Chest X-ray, AP view. Patient: 66 years old, sex M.
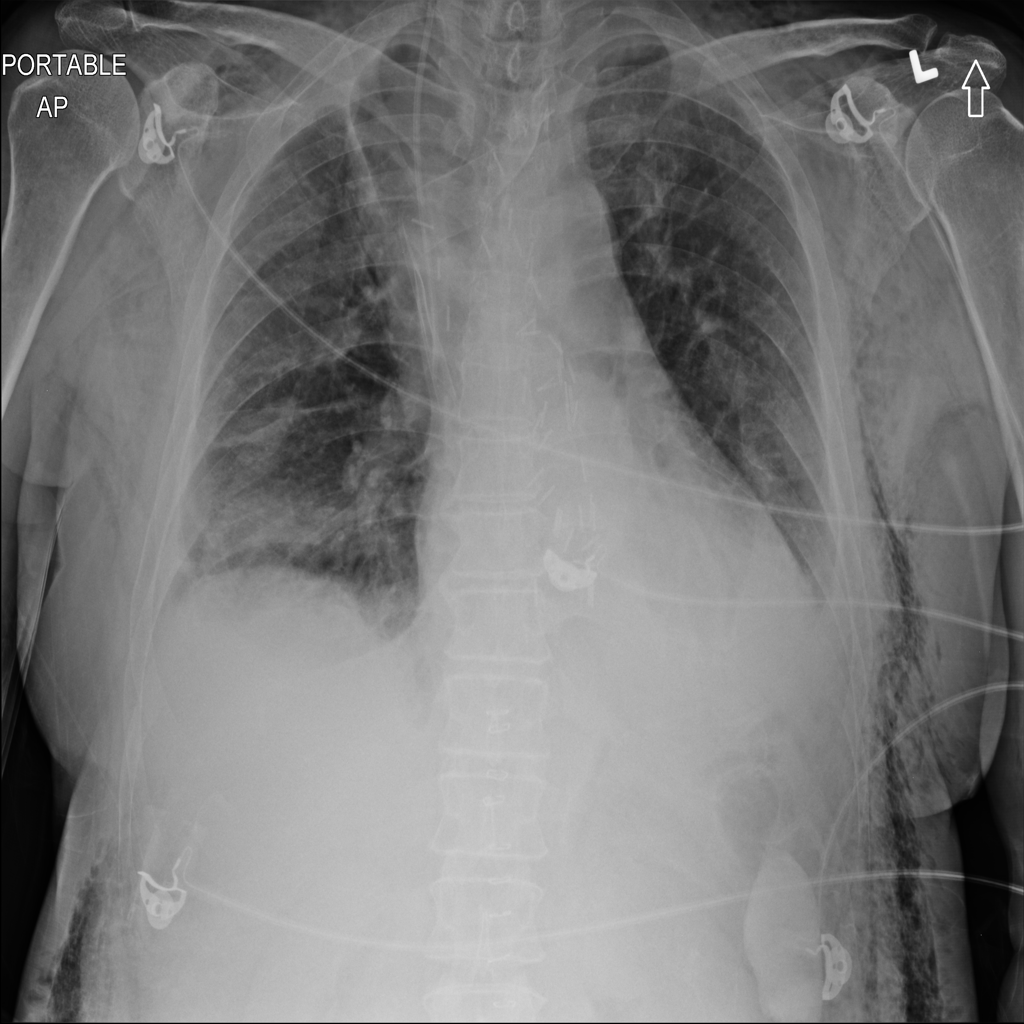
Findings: Atelectasis, Emphysema, Infiltration